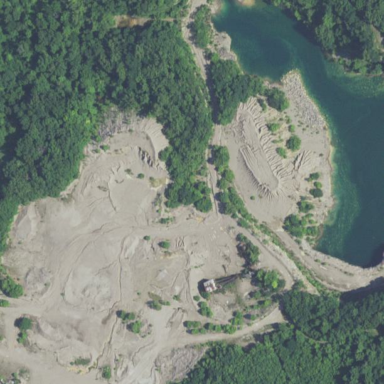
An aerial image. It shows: Industrial quarry mine.